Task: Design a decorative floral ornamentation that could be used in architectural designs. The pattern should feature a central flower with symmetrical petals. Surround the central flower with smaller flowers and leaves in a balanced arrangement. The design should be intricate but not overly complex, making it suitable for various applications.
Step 59:
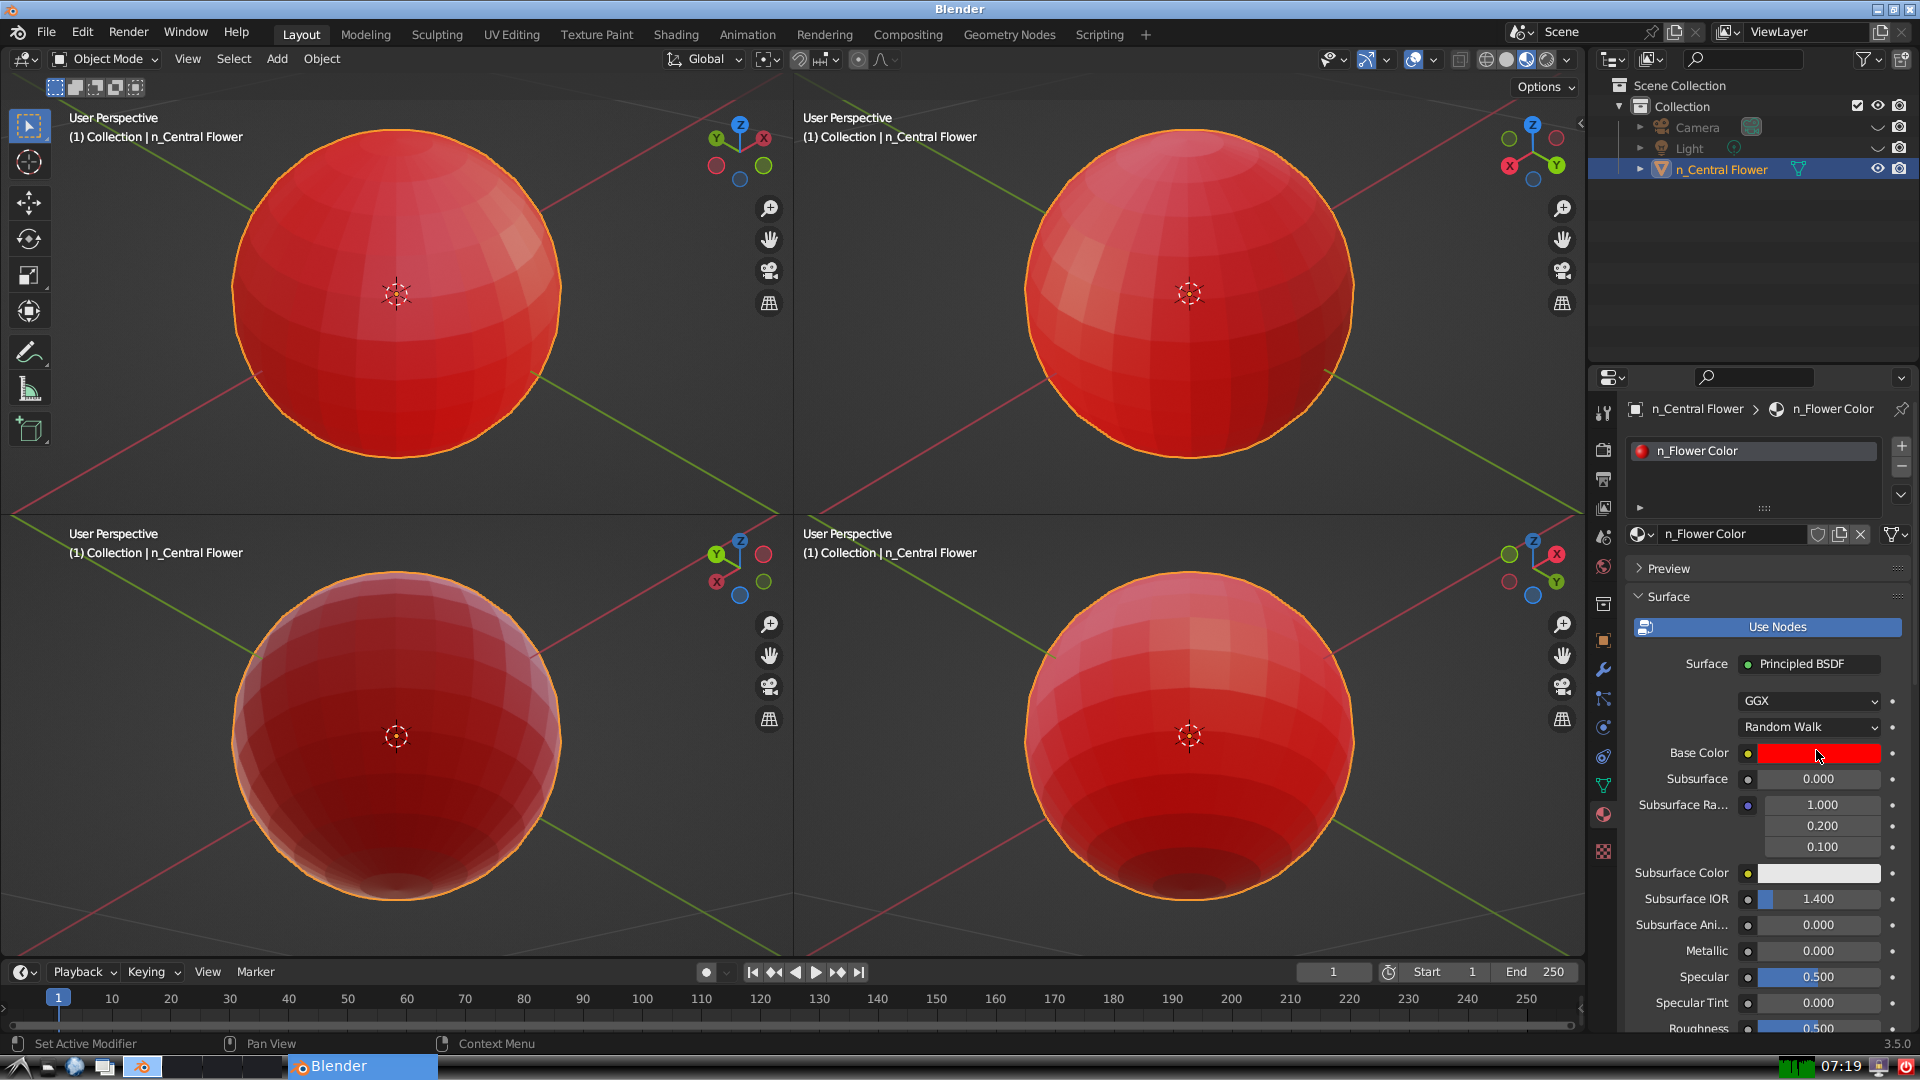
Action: {"mouse_move": [278, 58]}